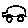
Label: car